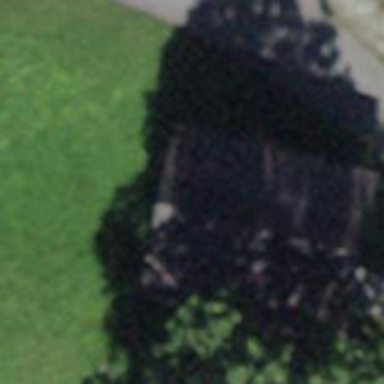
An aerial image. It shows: Barn.